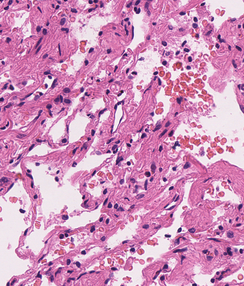
Tumor epithelial tissue: no
Tumor-associated stroma tissue: no
Normal tissue: yes